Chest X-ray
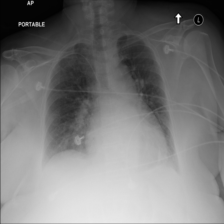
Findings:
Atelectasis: positive
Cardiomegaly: negative
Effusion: positive
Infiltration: negative
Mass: negative
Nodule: negative
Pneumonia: negative
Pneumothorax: negative
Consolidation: negative
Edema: negative
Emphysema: negative
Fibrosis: negative
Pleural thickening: negative
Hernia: negative